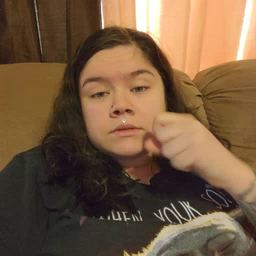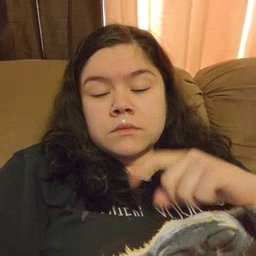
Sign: eye